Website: lowes
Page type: billing-address
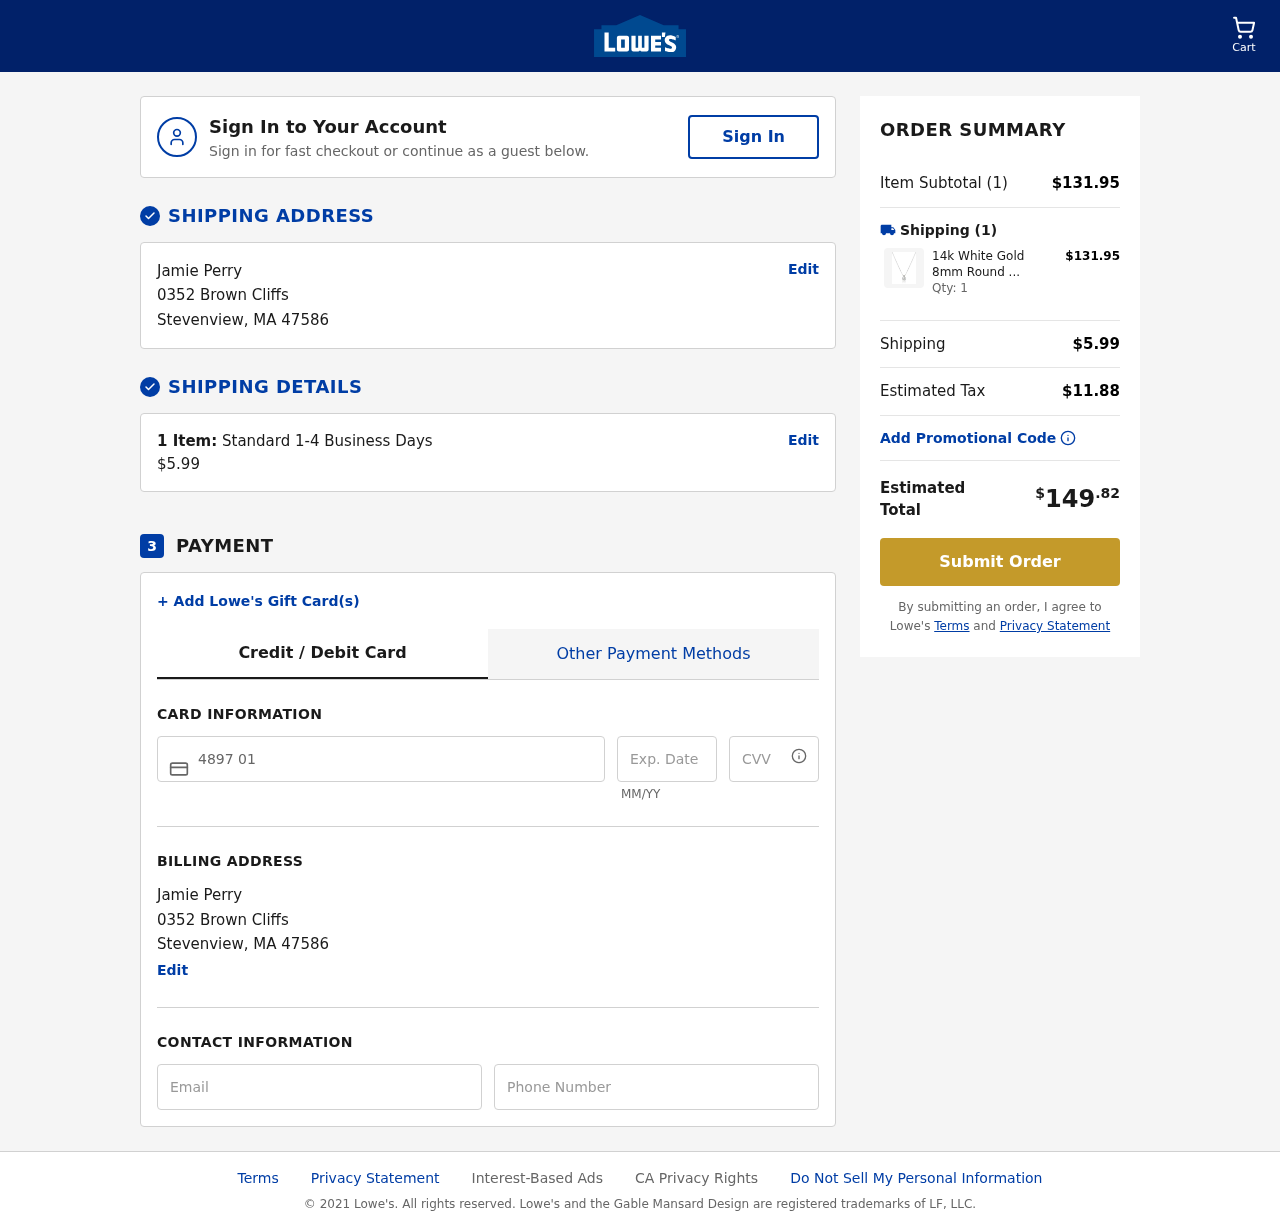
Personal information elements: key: PII_CARD_CVV
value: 141
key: PII_CARD_EXPIRY
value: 04/28
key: PII_CARD_NUMBER
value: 4897 0125 6252 3533
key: PII_CITY
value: Stevenview
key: PII_EMAIL
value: jamie.perry@gmail.com
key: PII_FULLNAME
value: Jamie Perry
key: PII_PHONE
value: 9872043087
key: PII_POSTCODE
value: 47586
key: PII_STATE_ABBR
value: MA
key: PII_STREET
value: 0352 Brown Cliffs
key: PII_FULLNAME2
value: Jamie Perry
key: PII_CITY2
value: Stevenview
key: PII_STATE_ABBR2
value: MA
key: PII_POSTCODE_FULL
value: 47586
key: PII_POSTCODE_NUMERIC
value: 47586
Product elements: key: PRODUCT1_NAME
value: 14k White Gold 8mm Round Cubic Zirconia Solitaire Pendant Necklace (2 carat, Diamond Equivalent), 18
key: PRODUCT1_PRICE
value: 131.95
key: PRODUCT1_QUANTITY
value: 1
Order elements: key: ORDER_NUM_ITEMS
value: Cart
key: ORDER_NUM_ITEMS
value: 1 Item:
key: ORDER_NUM_ITEMS
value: Item Subtotal (1)
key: ORDER_SHIPPING_COST
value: $5.99
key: ORDER_SUBTOTAL
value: $131.95
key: ORDER_TAX
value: $11.88
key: ORDER_TOTAL
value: $149.82